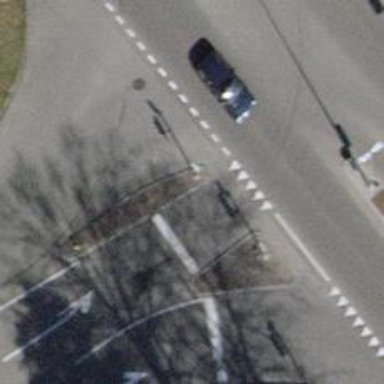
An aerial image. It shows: Road with traffic signals.